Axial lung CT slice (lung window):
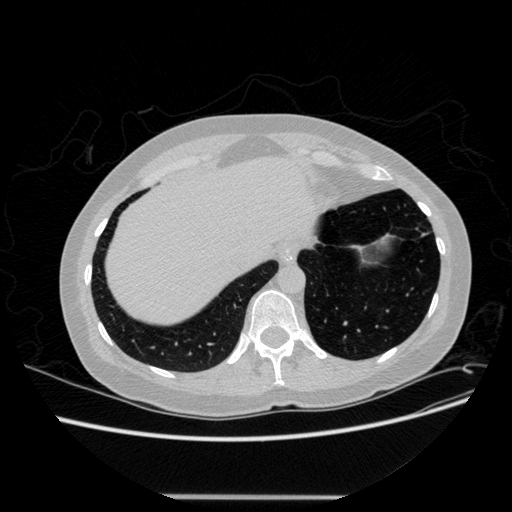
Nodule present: no